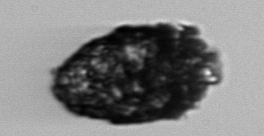
Label: Stenosemella_pacifica